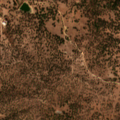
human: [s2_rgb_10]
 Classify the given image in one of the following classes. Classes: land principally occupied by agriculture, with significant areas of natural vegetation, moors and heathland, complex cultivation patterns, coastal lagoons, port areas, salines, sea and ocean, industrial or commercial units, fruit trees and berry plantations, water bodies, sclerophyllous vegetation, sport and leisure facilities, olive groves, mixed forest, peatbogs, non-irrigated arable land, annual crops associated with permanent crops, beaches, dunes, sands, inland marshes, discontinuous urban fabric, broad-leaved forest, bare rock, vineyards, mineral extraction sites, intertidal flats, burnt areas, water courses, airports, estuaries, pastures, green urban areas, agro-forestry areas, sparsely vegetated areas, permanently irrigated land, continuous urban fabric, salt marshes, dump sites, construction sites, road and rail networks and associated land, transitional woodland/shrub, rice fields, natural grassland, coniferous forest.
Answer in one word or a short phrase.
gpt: non-irrigated arable land, agro-forestry areas